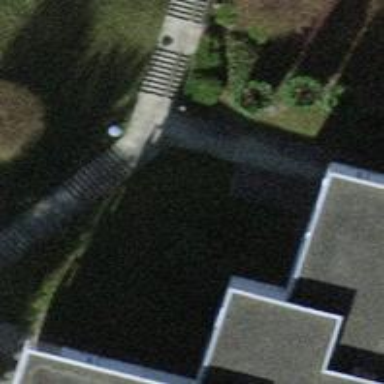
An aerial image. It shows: Concrete footway.